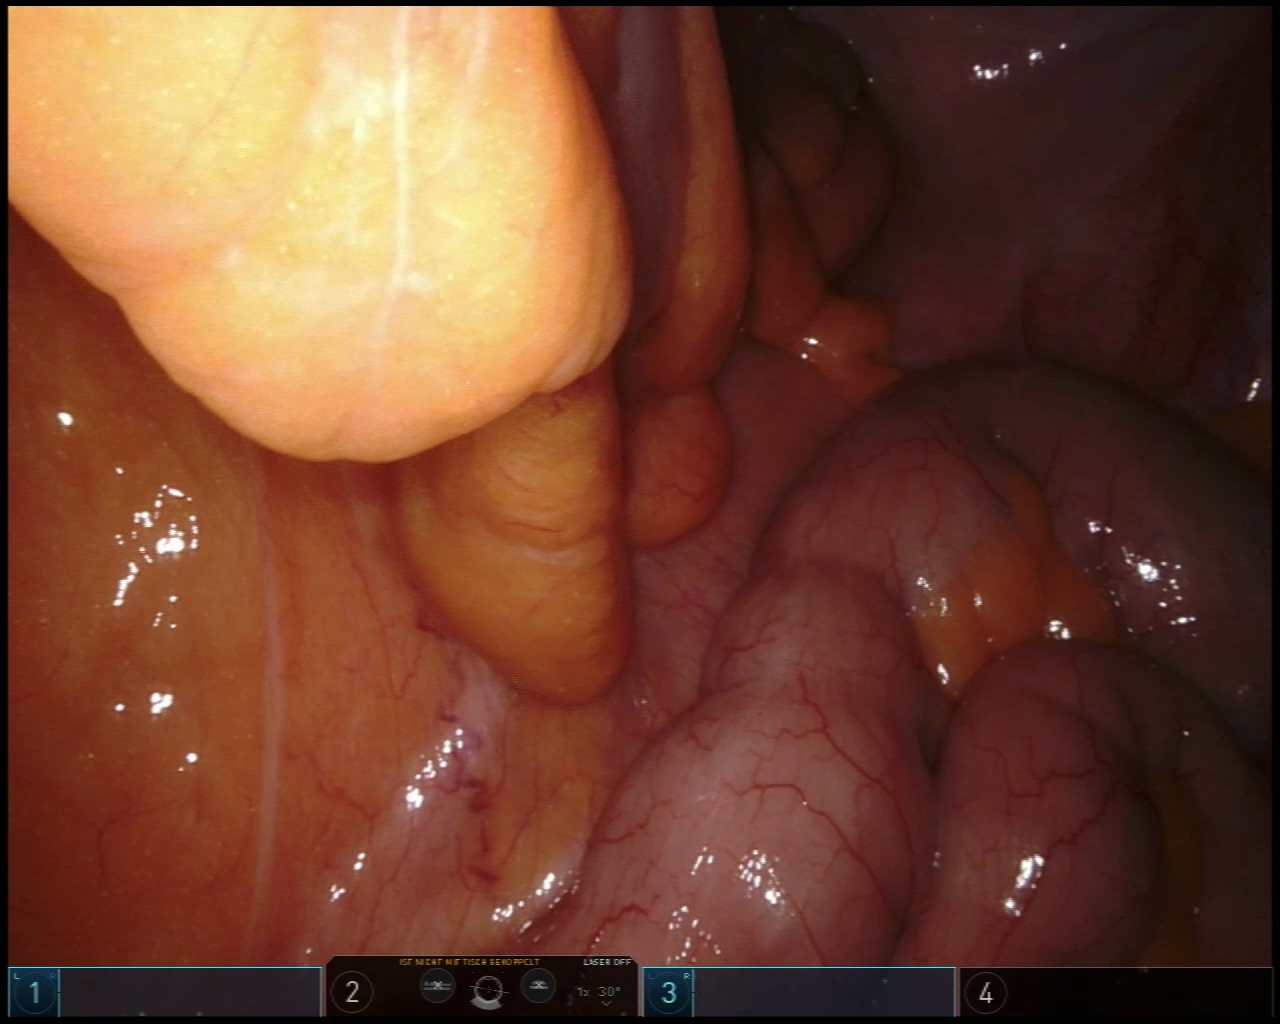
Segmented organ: colon
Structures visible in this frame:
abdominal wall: yes
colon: yes
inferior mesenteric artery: no
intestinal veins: no
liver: no
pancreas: no
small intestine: yes
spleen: no
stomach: no
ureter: no
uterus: no
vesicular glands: no